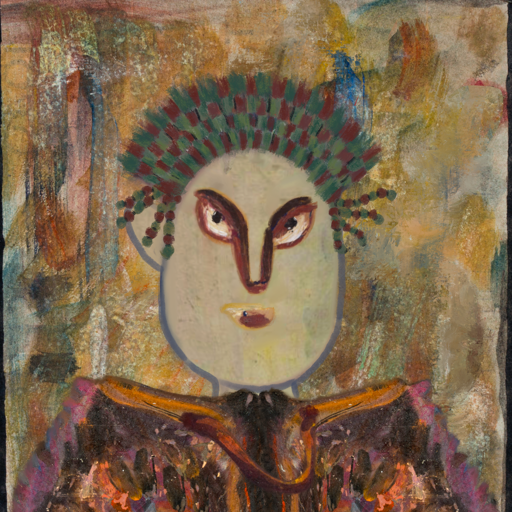
Background: Pipe, Head And Neck Front: Hill_Girl, Face Front: After_Raid, Bust: Gypsy_Queen, Hair Front: Blank, Head Accessory: After_Raid_Crown, Second Necklace: Comrade, Necklace: Blank, Baby: Blank